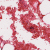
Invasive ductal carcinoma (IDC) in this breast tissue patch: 0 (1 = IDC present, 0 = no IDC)